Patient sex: M
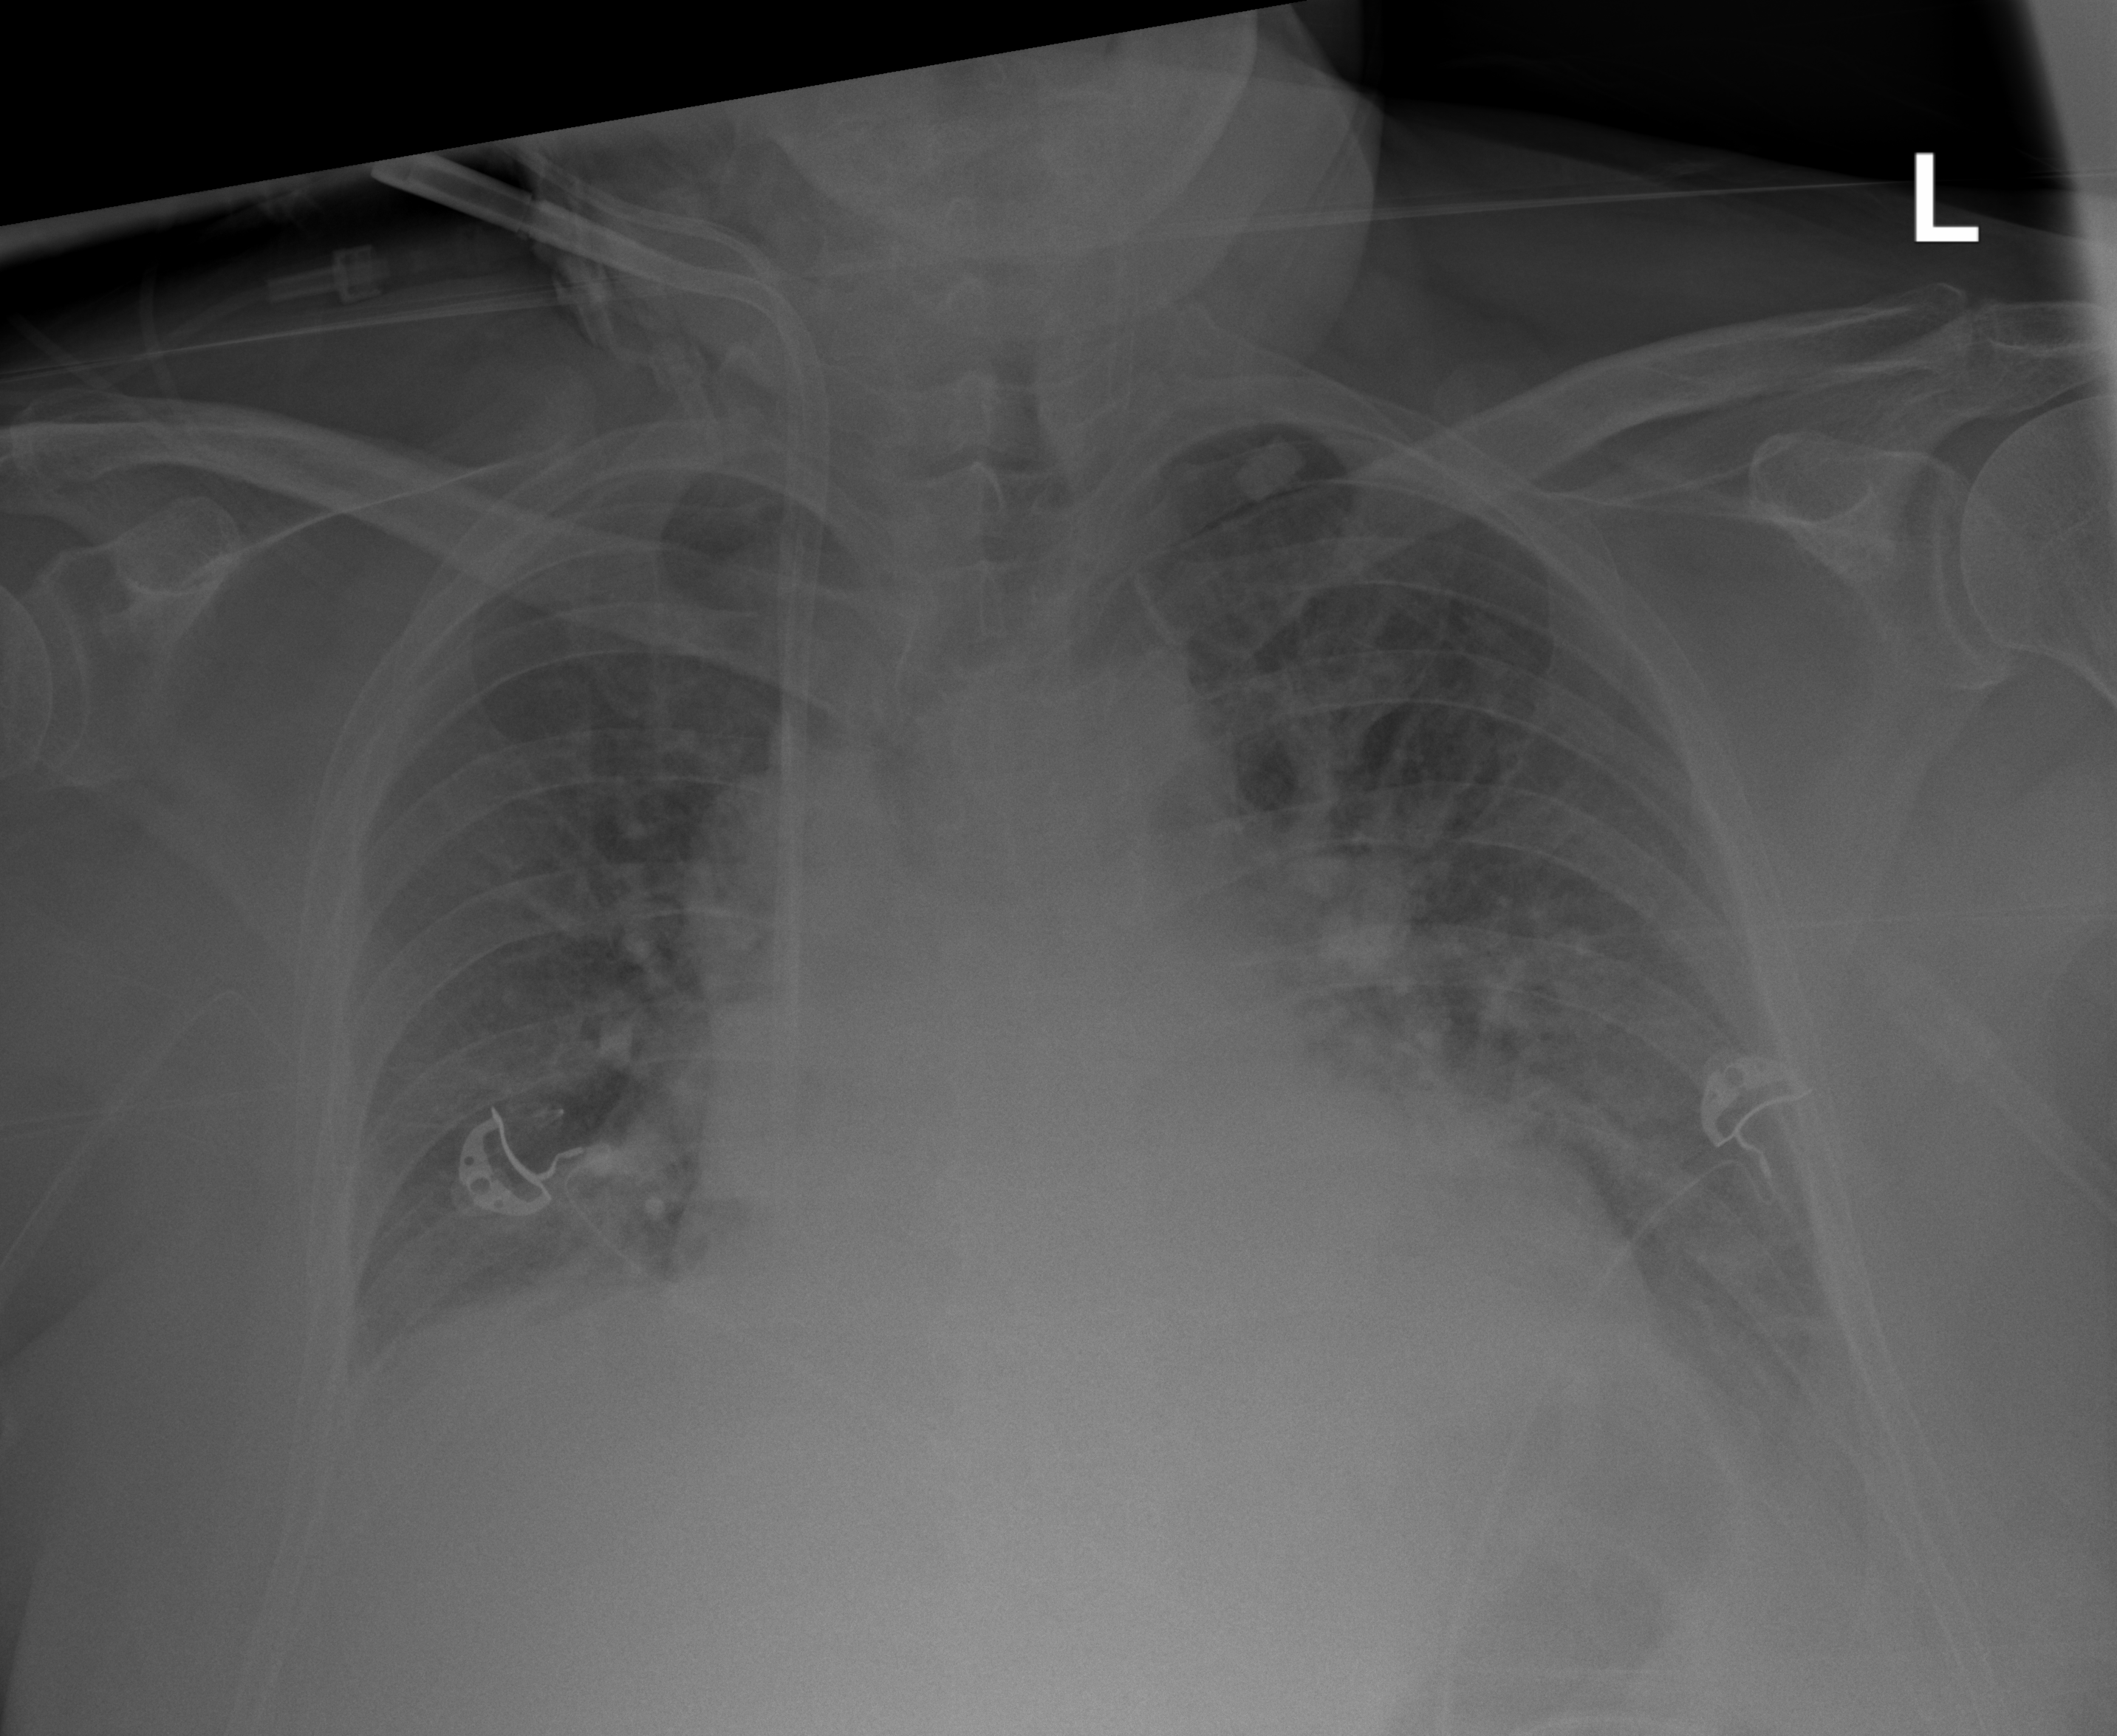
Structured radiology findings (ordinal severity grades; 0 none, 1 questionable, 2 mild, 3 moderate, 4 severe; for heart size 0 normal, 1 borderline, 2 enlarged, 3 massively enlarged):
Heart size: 1
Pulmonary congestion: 3
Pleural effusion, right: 0
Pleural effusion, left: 0
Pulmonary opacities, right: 2
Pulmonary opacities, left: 2
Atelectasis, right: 0
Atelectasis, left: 0